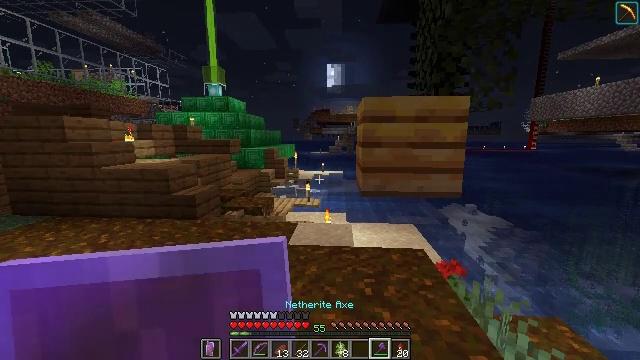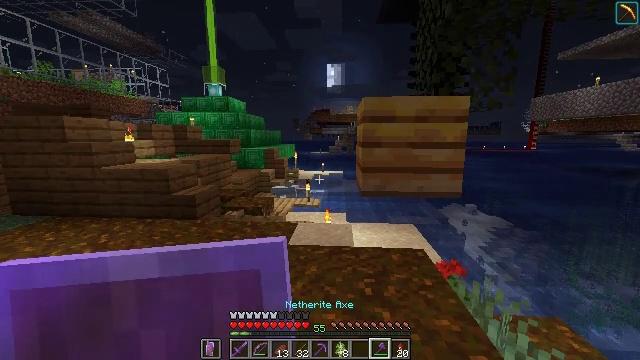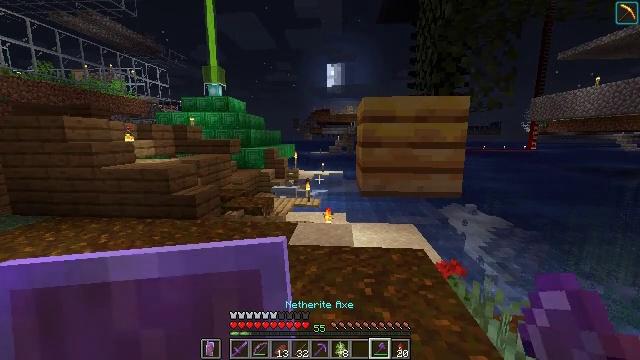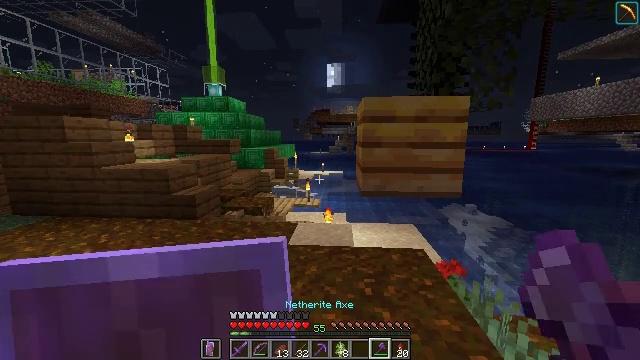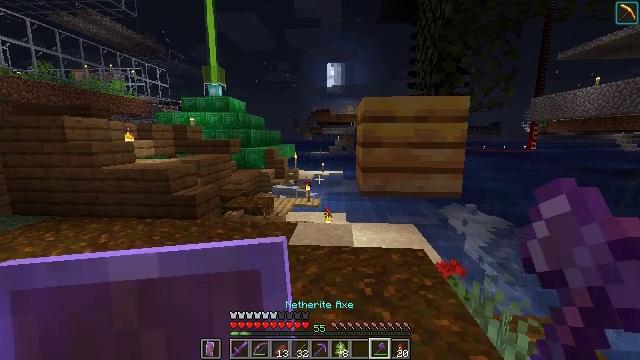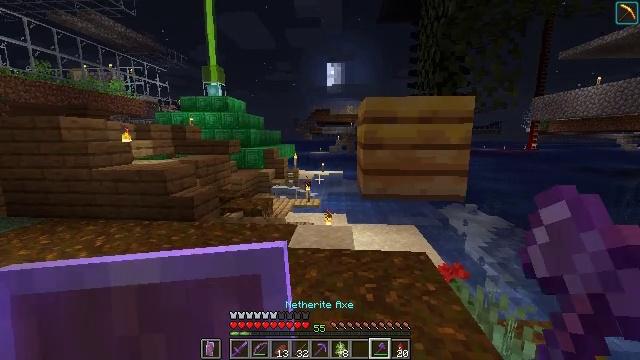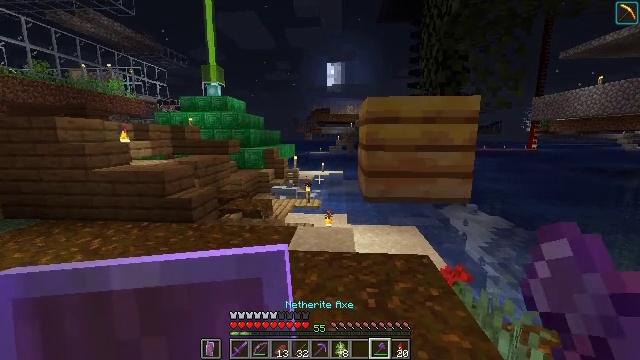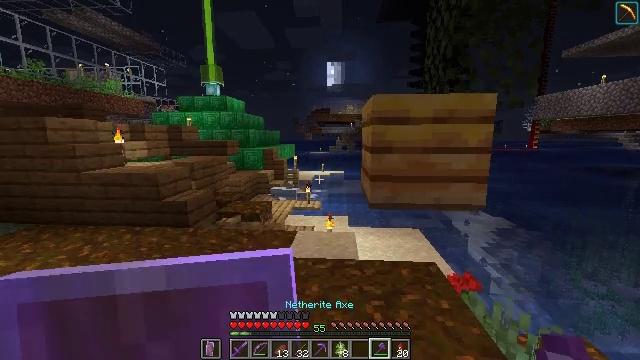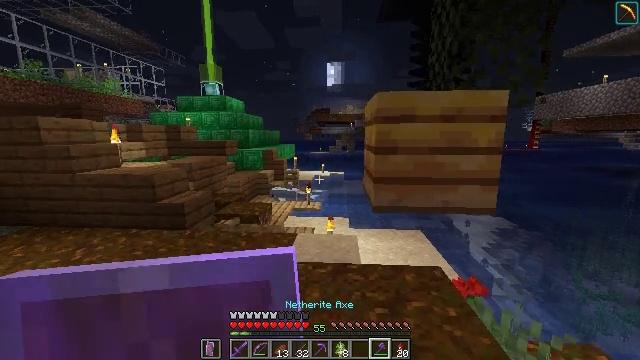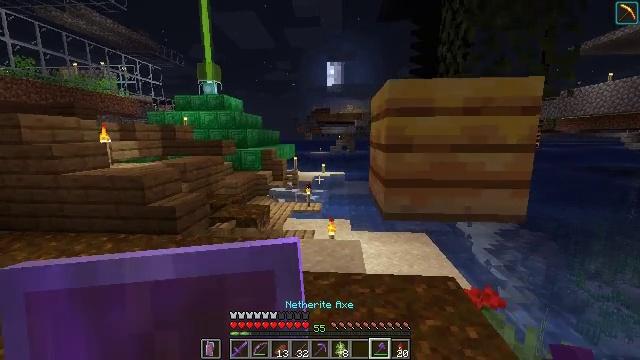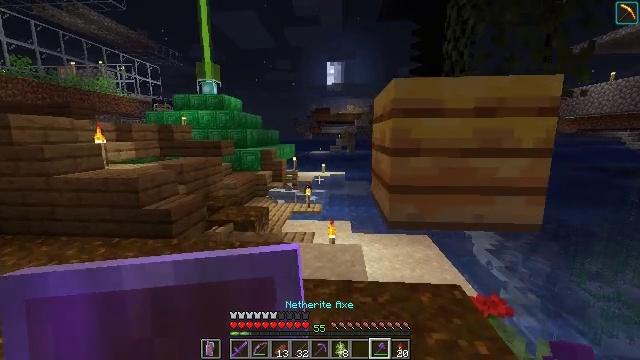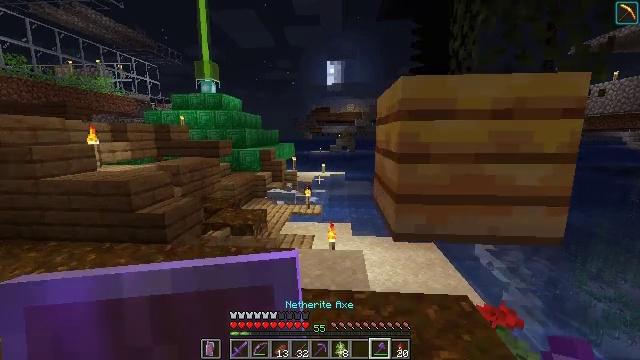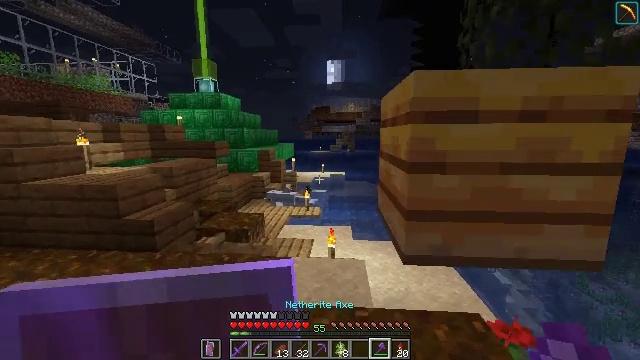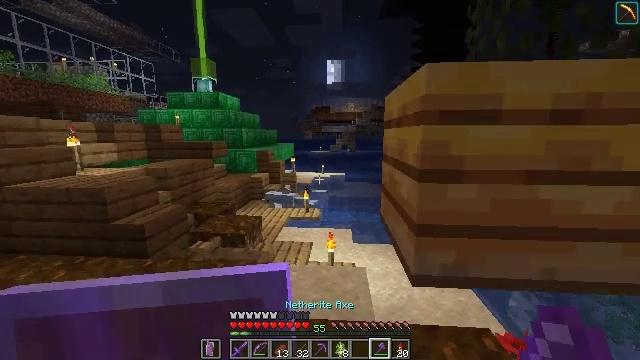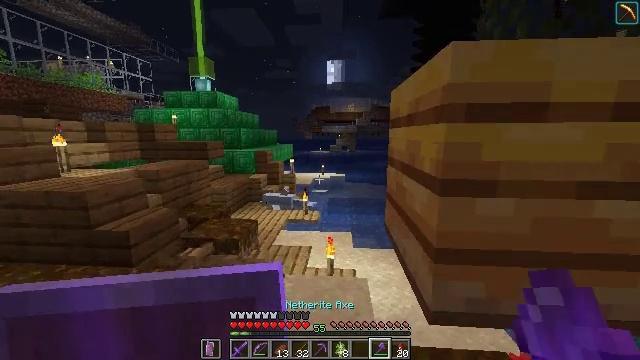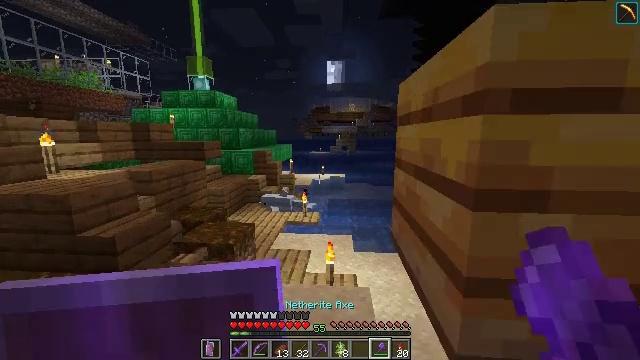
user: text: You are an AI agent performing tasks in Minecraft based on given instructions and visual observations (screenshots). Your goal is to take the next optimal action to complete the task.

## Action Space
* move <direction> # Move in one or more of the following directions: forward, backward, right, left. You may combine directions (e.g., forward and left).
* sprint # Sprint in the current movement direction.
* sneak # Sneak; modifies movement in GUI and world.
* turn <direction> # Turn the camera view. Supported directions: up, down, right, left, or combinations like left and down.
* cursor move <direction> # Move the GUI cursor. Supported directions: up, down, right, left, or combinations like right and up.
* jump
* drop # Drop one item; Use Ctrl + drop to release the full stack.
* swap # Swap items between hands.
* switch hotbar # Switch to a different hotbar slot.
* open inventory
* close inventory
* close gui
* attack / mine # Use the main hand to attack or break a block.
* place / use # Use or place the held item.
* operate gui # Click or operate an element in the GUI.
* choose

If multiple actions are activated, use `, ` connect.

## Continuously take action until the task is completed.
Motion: motion action
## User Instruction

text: Gather bee nest from a tree in the forest.
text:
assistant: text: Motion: no_op
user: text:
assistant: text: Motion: no_op
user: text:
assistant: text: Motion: no_op
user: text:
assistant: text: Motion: no_op
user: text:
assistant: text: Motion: move forward
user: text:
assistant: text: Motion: move forward
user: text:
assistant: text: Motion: move forward
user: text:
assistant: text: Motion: move forward
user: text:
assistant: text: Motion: move forward
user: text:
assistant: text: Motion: move forward
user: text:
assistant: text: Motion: move forward
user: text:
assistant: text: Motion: move forward
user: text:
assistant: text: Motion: move forward
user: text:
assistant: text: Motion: move forward
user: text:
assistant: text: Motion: no_op
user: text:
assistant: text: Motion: no_op
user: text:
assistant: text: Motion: no_op
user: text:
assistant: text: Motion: no_op
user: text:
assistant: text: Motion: no_op
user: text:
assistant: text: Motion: turn left
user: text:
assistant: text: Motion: turn left and down
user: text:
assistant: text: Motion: turn left
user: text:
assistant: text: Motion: turn left and down
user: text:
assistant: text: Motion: turn left
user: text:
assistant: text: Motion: no_op
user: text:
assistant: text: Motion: no_op
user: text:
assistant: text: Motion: no_op
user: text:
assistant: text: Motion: no_op
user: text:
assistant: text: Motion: no_op
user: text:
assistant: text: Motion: no_op